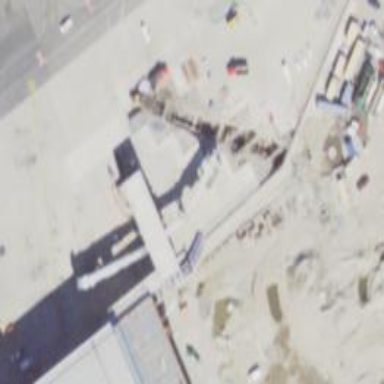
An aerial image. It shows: Airport gate.